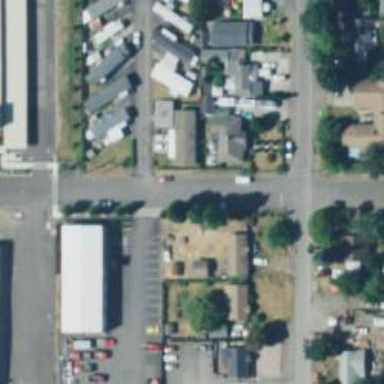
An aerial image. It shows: Residential road with sidewalk on the left side.